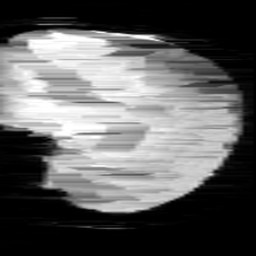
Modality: minIP
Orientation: sagittal
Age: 9
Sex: female
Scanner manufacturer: siemens
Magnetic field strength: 3 T
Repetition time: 0.027 s
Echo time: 0.02 s